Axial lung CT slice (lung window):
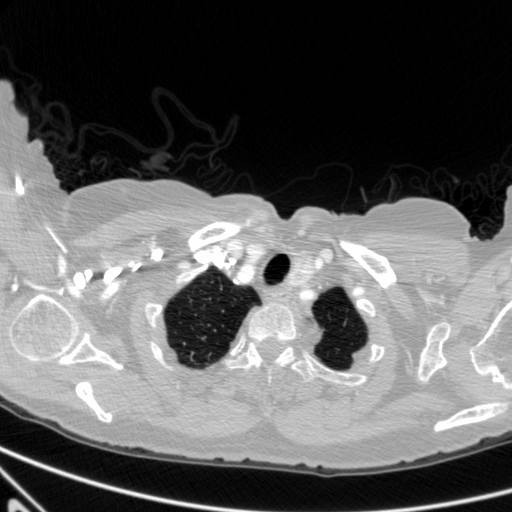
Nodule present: no